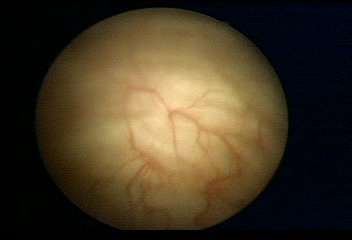
Modality: WLC
Class: Normal mucosa
Bladder cancer association: No